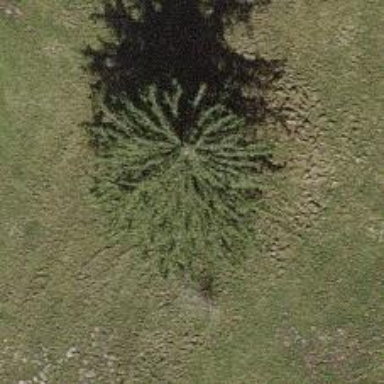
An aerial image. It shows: Single tag "natural: tree."